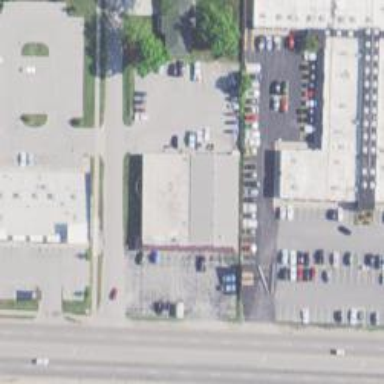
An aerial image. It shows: Veterinary facility.